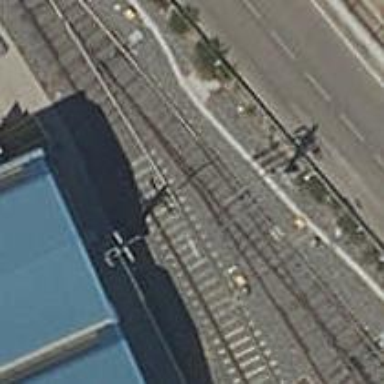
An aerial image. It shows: Rail yard with electrified contact lines for railway operations.